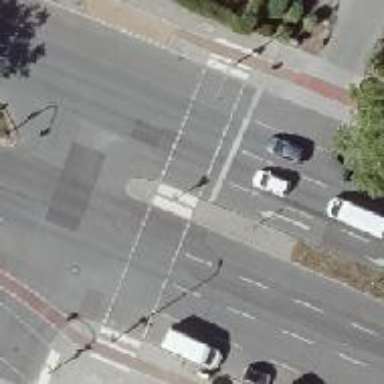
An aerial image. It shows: Secondary road with asphalt surface. It has cycle track on the right side and parking lane on the right side.